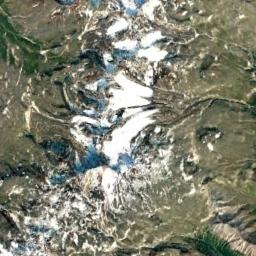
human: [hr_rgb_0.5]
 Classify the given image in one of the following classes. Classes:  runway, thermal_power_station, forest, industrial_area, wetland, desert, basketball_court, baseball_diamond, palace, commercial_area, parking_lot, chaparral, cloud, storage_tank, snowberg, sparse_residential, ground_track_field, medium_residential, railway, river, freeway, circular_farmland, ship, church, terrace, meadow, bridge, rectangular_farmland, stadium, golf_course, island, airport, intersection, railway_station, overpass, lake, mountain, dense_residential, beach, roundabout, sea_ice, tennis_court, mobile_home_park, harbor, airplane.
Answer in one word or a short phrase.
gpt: snowberg